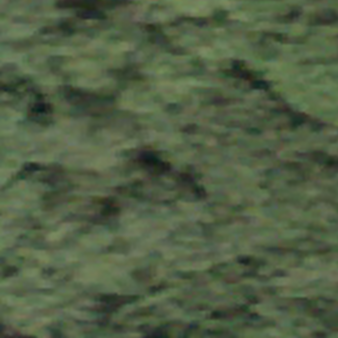
Label: other